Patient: sex F, age 62
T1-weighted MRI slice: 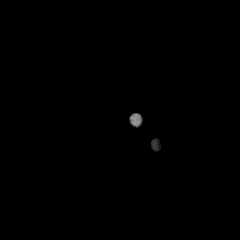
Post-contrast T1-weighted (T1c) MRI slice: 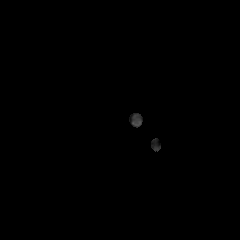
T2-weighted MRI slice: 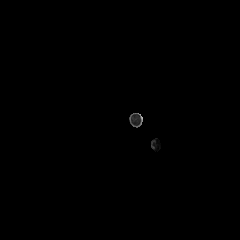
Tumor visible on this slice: no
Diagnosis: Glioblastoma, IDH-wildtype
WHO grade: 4